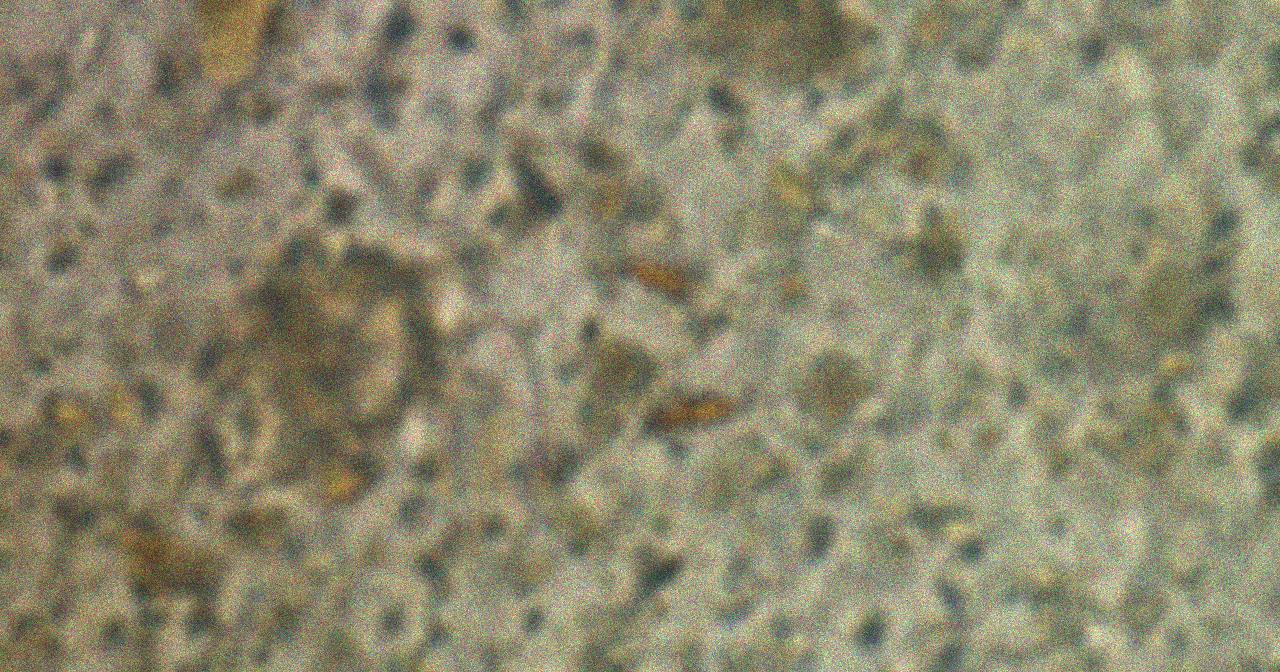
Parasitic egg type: Enterobius vermicularis